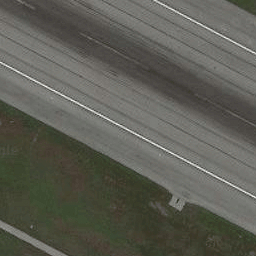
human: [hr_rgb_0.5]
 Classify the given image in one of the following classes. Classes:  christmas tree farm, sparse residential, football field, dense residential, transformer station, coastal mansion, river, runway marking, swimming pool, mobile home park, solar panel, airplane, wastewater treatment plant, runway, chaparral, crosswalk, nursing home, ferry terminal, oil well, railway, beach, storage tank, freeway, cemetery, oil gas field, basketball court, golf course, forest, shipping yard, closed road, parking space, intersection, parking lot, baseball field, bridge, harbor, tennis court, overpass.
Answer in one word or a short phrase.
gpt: runway